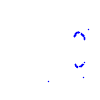
Particle: proton